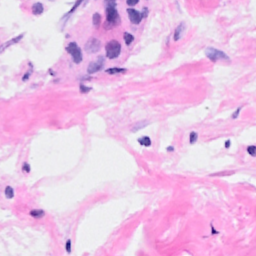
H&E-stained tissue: Breast